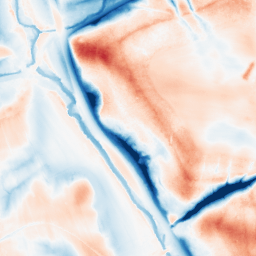
Category: edge_preserving
Decomposition family: guided
Decomposition parameters: radius: 16
eps: 1
Upsampling method: sinc_hamming
Upsampling parameters: scale: 4
kernel_size: 16
Upsampling scale: 4